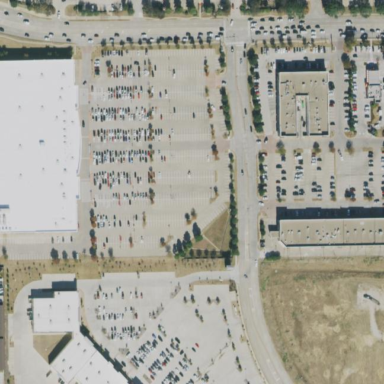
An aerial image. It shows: Retail area.